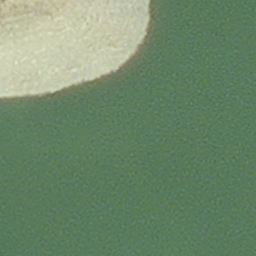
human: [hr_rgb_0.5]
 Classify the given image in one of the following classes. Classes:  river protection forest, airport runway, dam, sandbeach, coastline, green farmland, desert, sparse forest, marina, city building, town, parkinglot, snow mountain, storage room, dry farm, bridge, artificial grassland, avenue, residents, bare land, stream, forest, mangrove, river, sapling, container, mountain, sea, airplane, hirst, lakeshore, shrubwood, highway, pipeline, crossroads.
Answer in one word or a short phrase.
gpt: hirst